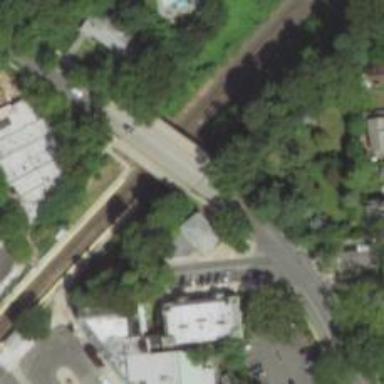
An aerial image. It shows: Footway on bridge.